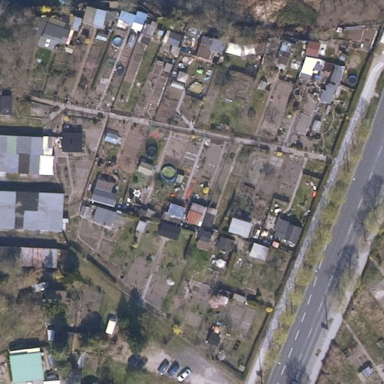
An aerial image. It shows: Allotments area.